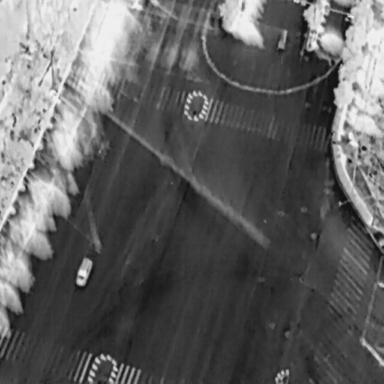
There are two Cars in the infrared image.